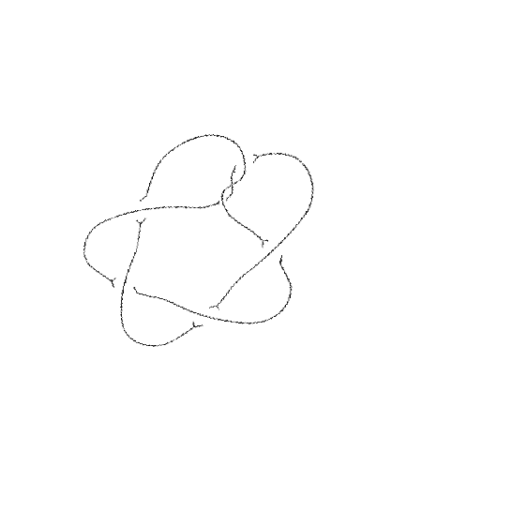
Crossing number: 7